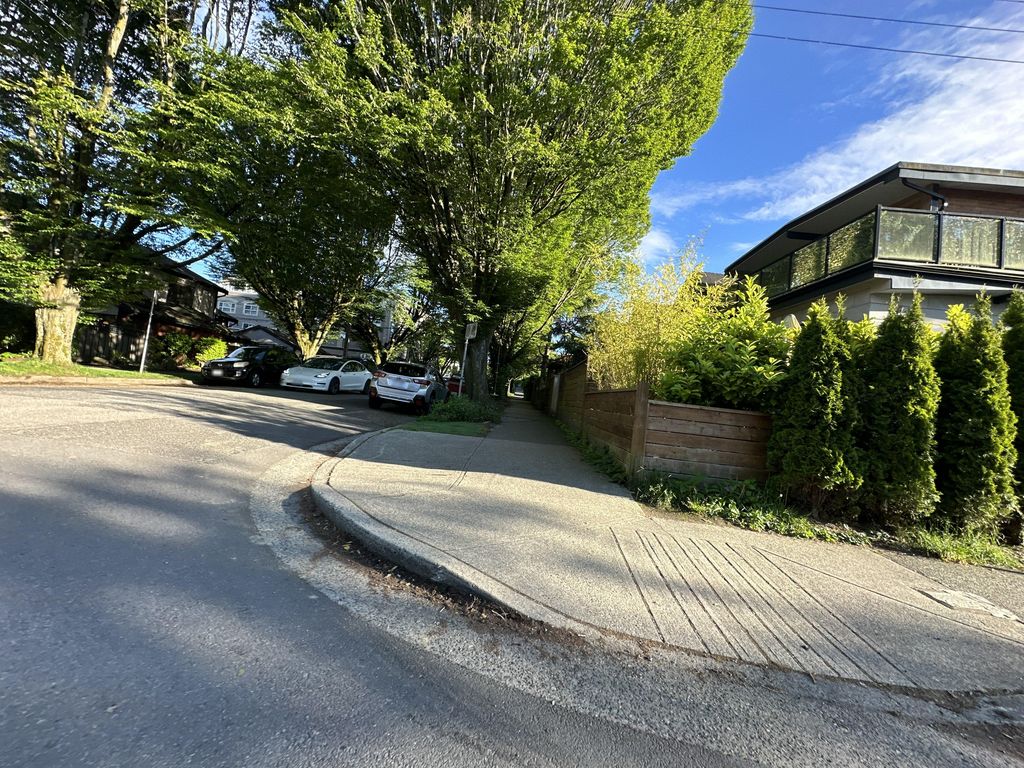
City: vancouver